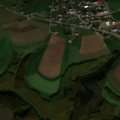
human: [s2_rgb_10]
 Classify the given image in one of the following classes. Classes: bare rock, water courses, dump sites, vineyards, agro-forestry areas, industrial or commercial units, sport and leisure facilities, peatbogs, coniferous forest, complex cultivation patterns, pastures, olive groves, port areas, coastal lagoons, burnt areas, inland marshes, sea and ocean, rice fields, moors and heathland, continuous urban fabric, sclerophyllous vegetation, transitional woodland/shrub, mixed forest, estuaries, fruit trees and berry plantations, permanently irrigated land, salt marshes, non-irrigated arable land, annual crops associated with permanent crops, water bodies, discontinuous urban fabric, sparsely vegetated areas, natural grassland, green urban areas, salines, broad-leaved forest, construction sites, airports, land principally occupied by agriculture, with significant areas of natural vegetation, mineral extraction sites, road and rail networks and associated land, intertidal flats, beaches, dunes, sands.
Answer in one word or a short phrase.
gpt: discontinuous urban fabric, non-irrigated arable land, complex cultivation patterns, broad-leaved forest